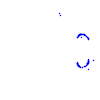
Particle: kaon